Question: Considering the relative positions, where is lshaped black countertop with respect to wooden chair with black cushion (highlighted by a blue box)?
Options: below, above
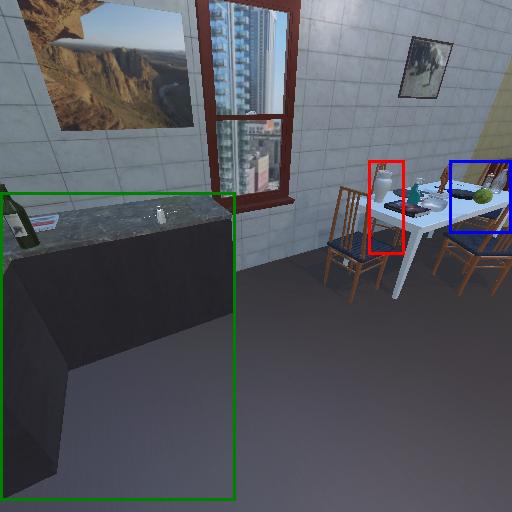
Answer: below